The image is a continuous-wavelet scalogram (time versus scale) of a rotating-machine vibration signal. What is the most likely rotor condition (normal, misalignment, unbalance, looseness)?
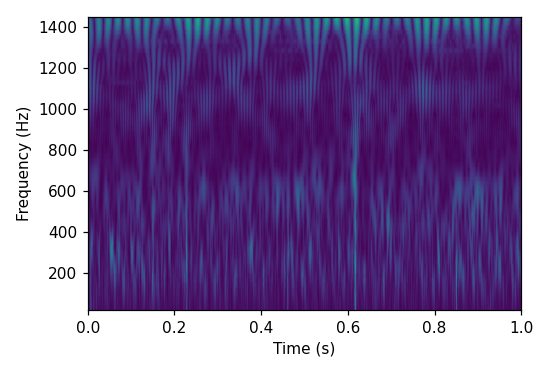
Answer: unbalance